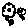
Label: flower